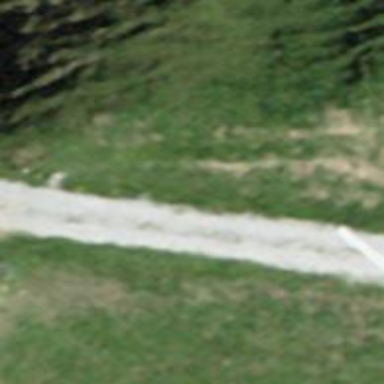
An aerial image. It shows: Path suitable for hiking in the backcountry.